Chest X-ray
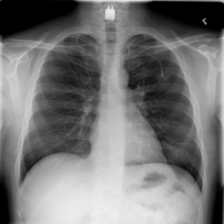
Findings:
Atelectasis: positive
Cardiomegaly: negative
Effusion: negative
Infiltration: negative
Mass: negative
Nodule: negative
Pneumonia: negative
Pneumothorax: negative
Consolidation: negative
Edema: negative
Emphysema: negative
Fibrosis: negative
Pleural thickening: negative
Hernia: negative